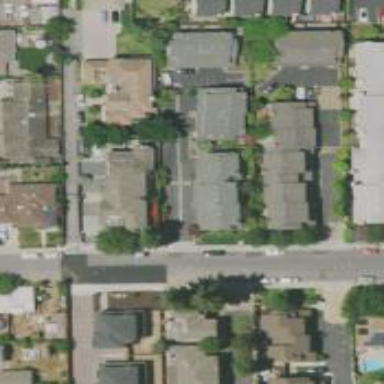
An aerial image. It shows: Living street.